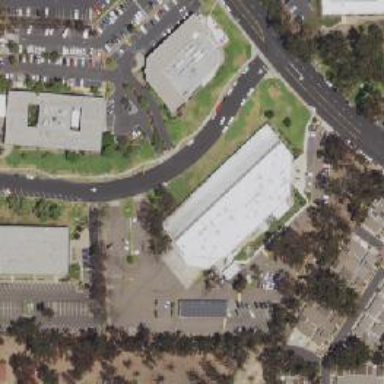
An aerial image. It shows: Industrial building.